Question: Hi i took this code from one of the stackoverflow codeigniter question, and try to fit it into mine
controller:
'''
public function index(){
$data['months'] = array('FALSE' => 'Month',
'1' => 'Jan',
'2' => 'Feb',
'3' => 'Mar',
'4' => 'Apr',
'5' => 'May',
'6' => 'Jun',
'7' => 'Jul',
'8' => 'Aug',
'9' => 'Sep',
'10' => 'Oct',
'11' => 'Nov',
'12' => 'Dec'
);
$data['days']['FALSE'] = 'Day';
for($i=1;$i<=31;$i++){
$data['days'][$i] = $i;
}
$start_year = date("Y",mktime(0,0,0,date("m"),date("d"),date("Y")-100));
$data['years']['FALSE'] = 'Year';
for ($i=$start_year;$i<=date("Y");++$i) {
$data['years'][$i] = $i;
}
$this->load->view('signup', $data);
}
'''
view:
'''
echo form_label('Select you birthday','birthday')."<br/>".
form_dropdown('days',$days). " " . form_dropdown('months',$months). " " . form_dropdown('years',$years);
'''
Controller:
'''
public function signup_validation(){
$this->load->library('form_validation');
$this->form_validation->set_rules('salutation', 'Salutation', 'required');
$this->form_validation->set_rules('fName', 'First Name', 'required|trim|alpha|xss_clean|strip_tags');
$this->form_validation->set_rules('lName', 'Last Name', 'required|trim|alpha|xss_clean|strip_tags');
if($this->form_validation->run()){
$month = $this->input->post('months');
$day = $this->input->post('days');
$year = $this->input->post('years');
$birthday = date("d-m-Y",mktime(0,0,0,$month,$day,$year));
}
$this->form_validation->set_rules('address', 'Address', 'required|trim|xss_clean|strip_tags|alpha_numeric');
$this->form_validation->set_rules('contact', 'Contact No', 'required|trim|xss_clean|strip_tags|numeric|min_length[8]|max_length[8]');
$this->form_validation->set_rules('email', 'Email', 'required|trim|valid_email|is_unique[users.email]|xss_clean|strip_tags');
$this->form_validation->set_rules('username', 'Username', 'required|trim|alpha_numeric|xss_clean|strip_tags');
$this->form_validation->set_rules('password', 'Password', 'required|trim|min_length[8]|xss_clean|strip_tags|alpha_numeric');
$this->form_validation->set_rules('cpassword', 'Confirm Password', 'required|trim|matches[password]|xss_clean|strip_tags|alpha_numeric');
if ($this->form_validation->run()){
$key = md5(uniqid());
$this->load->library('email', array('mailtype'=>'html'));
$this->load->model('model_users');
$this->email->from('admin@snt.website', "SWAP");
$this->email->to($this->input->post('email'));
$this->email->subject("Confirm your account.");
$message = "<p>Thank you for signing up!</p>";
$message .= "<p><a href='".base_url()."main/register_user/$key'>Click Here</a> to confirm your account</p>";
$this->email->message($message);
if ($this->model_users->add_temp_users($key, $birthday)){
if ($this->email->send()){
echo "The email has been sent!";
} else echo "Could not send the mail";
} else echo "problem adding to database";
} else {
$this->load->view('signup');
}
}
'''
Everything works fine, until whenever there is a validation error this will show up:

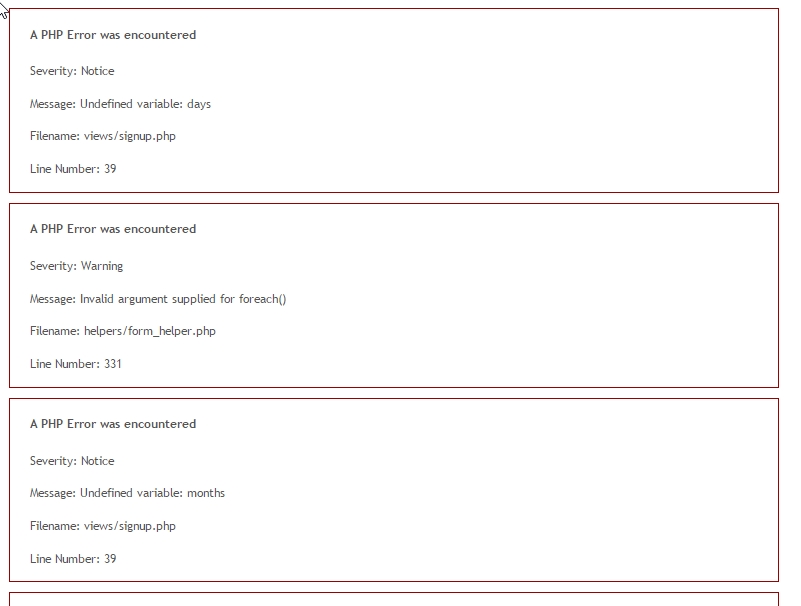
Answer: If error in validation means just assign empty values for month , day and year
OR
Set value for month , day and year in at the start of function ...not load it in inside validations...check foreach array with 'is_array()' function ...